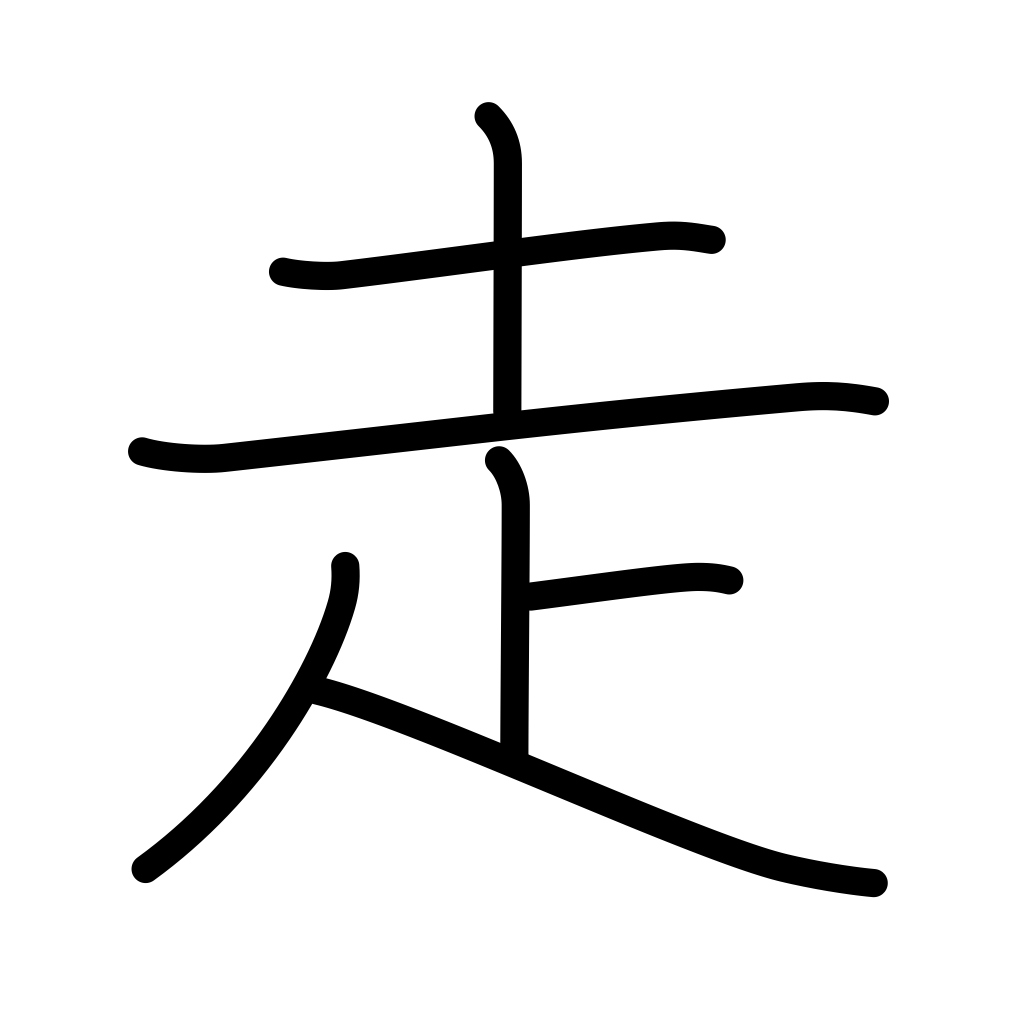
Meaning: run